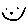
Label: smiley face